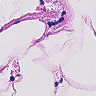
Metastatic tissue present: no